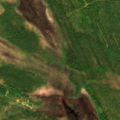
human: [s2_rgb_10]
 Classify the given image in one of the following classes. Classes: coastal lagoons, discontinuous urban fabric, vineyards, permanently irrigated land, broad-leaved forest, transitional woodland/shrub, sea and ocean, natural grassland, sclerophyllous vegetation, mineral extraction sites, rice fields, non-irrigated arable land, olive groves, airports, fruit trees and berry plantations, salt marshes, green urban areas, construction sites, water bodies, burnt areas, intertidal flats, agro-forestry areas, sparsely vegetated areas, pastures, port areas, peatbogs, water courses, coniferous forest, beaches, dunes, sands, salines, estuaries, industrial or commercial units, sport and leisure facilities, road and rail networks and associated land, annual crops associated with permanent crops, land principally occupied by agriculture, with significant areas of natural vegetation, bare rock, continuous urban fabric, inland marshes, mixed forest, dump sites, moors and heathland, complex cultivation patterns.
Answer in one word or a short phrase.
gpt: coniferous forest, mixed forest, transitional woodland/shrub, peatbogs